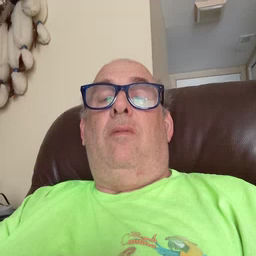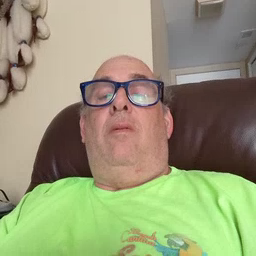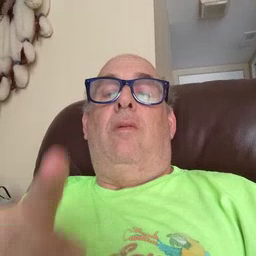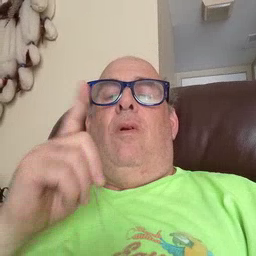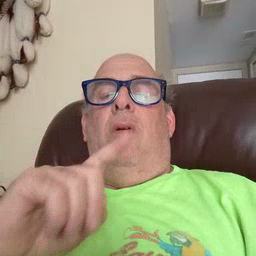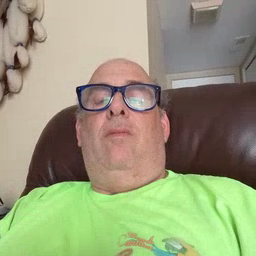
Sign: talk